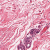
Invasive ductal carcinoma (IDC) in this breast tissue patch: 0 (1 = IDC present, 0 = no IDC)